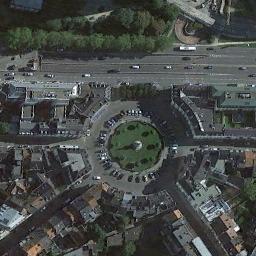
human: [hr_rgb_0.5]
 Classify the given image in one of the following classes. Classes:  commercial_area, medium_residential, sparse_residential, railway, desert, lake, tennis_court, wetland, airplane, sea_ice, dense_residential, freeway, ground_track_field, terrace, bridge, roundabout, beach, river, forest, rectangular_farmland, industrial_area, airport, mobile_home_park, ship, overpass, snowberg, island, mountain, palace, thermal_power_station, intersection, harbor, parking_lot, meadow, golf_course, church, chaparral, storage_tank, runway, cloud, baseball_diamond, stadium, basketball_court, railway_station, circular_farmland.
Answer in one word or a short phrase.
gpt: roundabout